Field crop: maize
Growth stage: 1
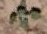
Species: chenopodium